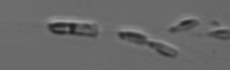
Label: Dinobryon